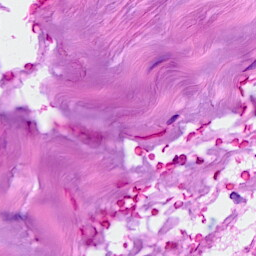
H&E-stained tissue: Breast